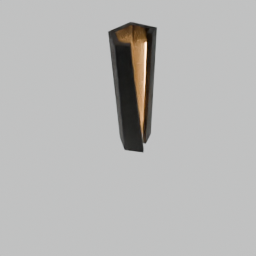
Label: lighting